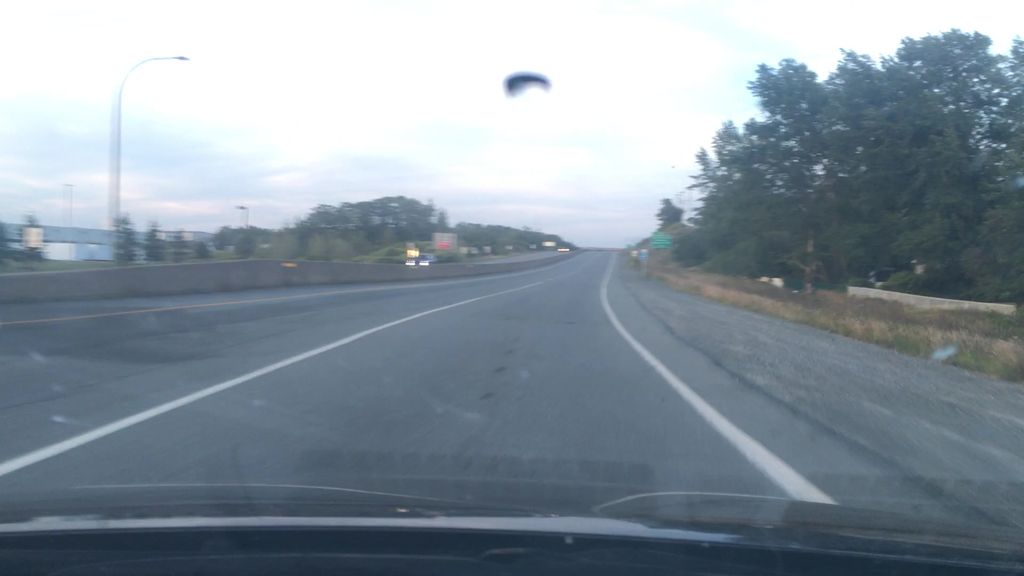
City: halifax